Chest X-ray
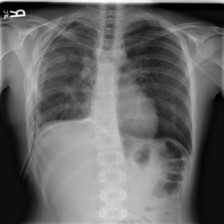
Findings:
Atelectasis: negative
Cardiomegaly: negative
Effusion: negative
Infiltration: positive
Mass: negative
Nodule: negative
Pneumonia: negative
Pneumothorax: positive
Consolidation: negative
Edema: negative
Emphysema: negative
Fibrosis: negative
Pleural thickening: negative
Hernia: negative